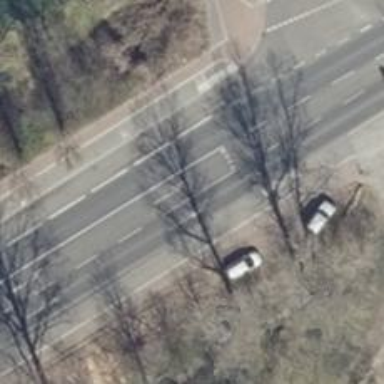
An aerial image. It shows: Primary highway with asphalt surface. There are separate sidewalks on both sides.